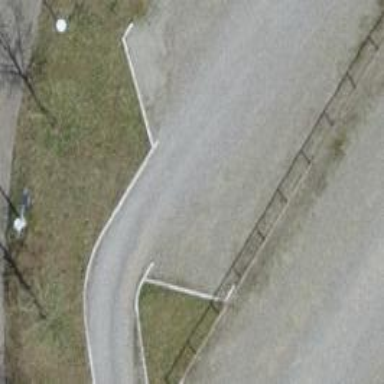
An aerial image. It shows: Gravel parking aisle.